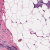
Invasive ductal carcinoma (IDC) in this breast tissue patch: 1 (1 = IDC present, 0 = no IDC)